Field crop: tomato
Growth stage: 1
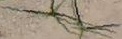
Species: cyperus